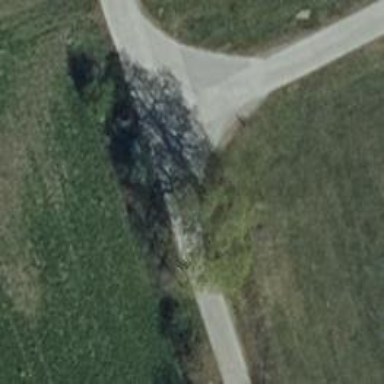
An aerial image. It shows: Unclassified road with concrete plates surface.